Question: This is my problem:

'''
Left side: iOS Simulator Right side: Storyboard / Interface Builder
'''
Any ideas? Thanks
... <URL>
Maybe a better solution than this ... I have two xibs with the exact same look, one is shifted up, the other one works fine.
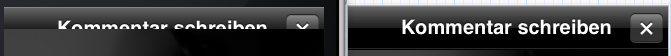
Answer: OK, however. My workaround is to change the view hierarchy and set the UIImageView behind the UINavigationItem. Seems to work.